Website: lowes
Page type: customer-info-address
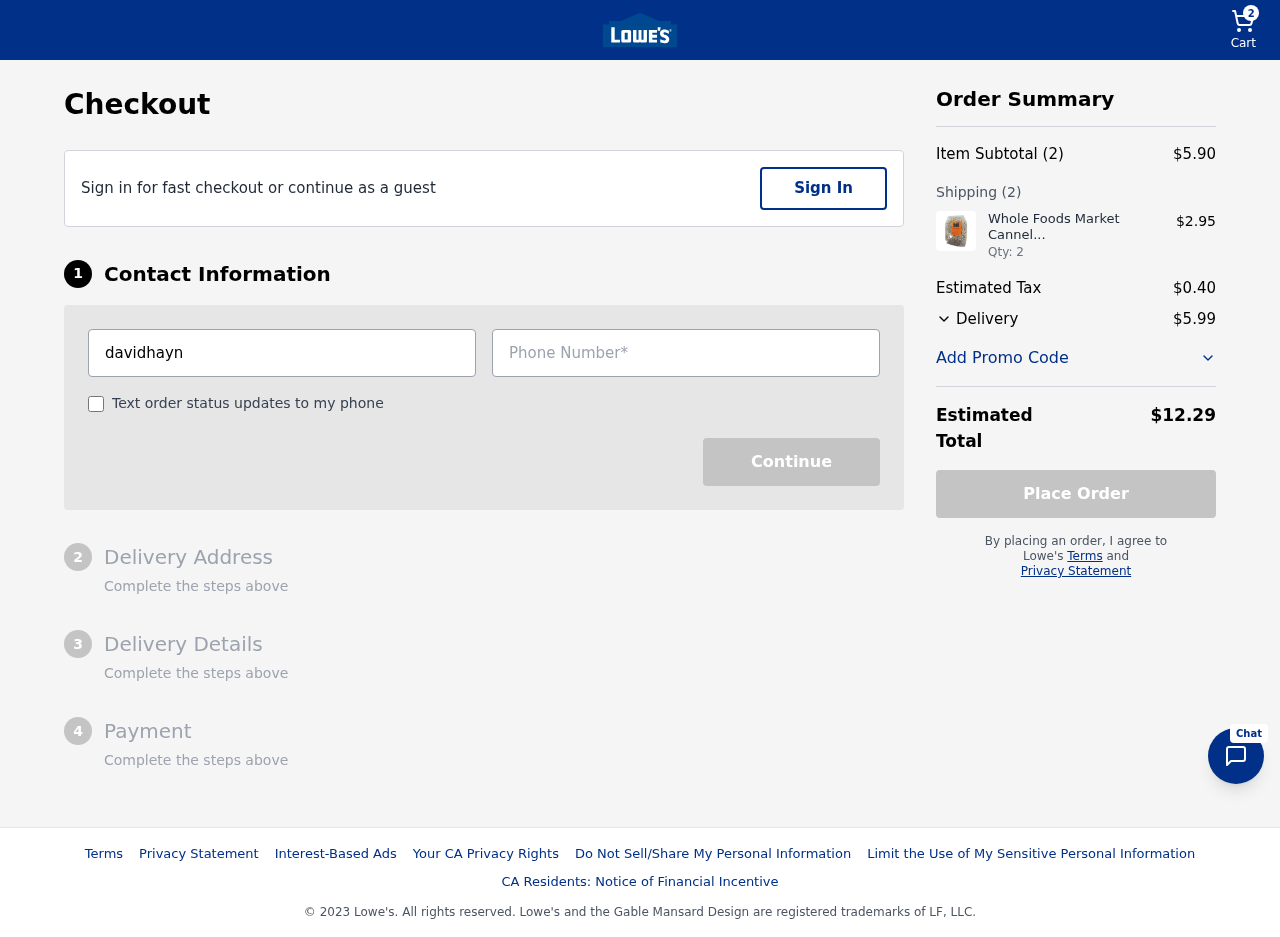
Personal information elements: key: PII_EMAIL
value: davidhaynes@yahoo.com
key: PII_PHONE
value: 7609449996
Product elements: key: PRODUCT1_NAME
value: Whole Foods Market Cannellini Beans, 250 g
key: PRODUCT1_PRICE
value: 2.95
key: PRODUCT1_QUANTITY
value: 2
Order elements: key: ORDER_NUM_ITEMS
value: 2
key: ORDER_SUBTOTAL
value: $5.90
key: ORDER_NUM_ITEMS2
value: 2
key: ORDER_TAX
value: $0.40
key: ORDER_SHIPPING_COST
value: $5.99
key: ORDER_TOTAL
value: $12.29